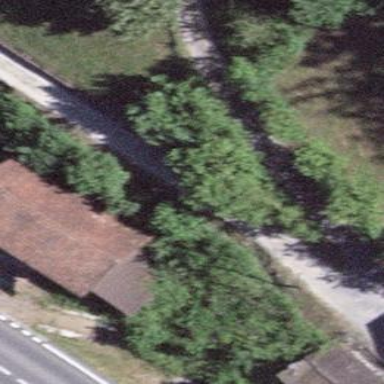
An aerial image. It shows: Garage.